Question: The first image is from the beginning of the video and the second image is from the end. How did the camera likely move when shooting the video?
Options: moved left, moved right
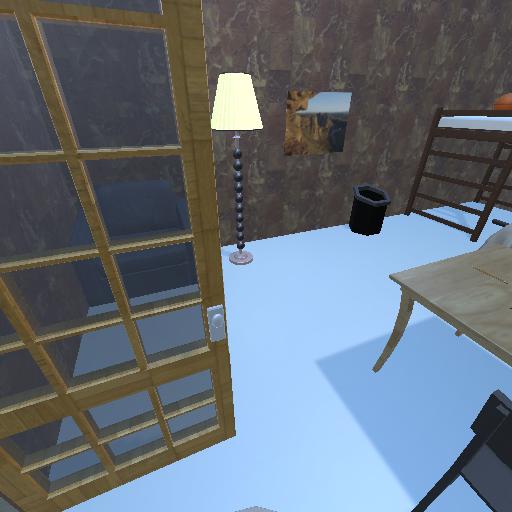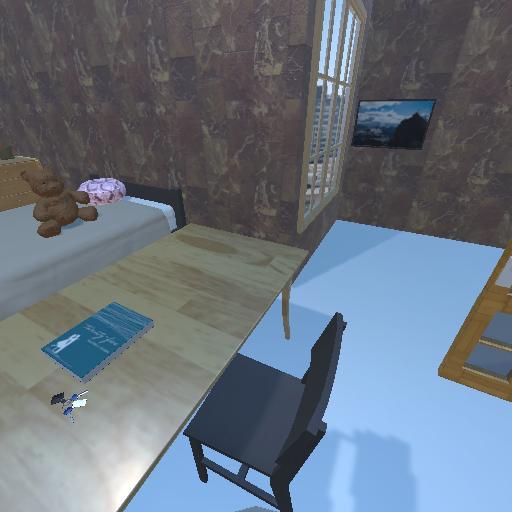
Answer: moved left